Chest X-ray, AP view. Patient: 47 years old, sex F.
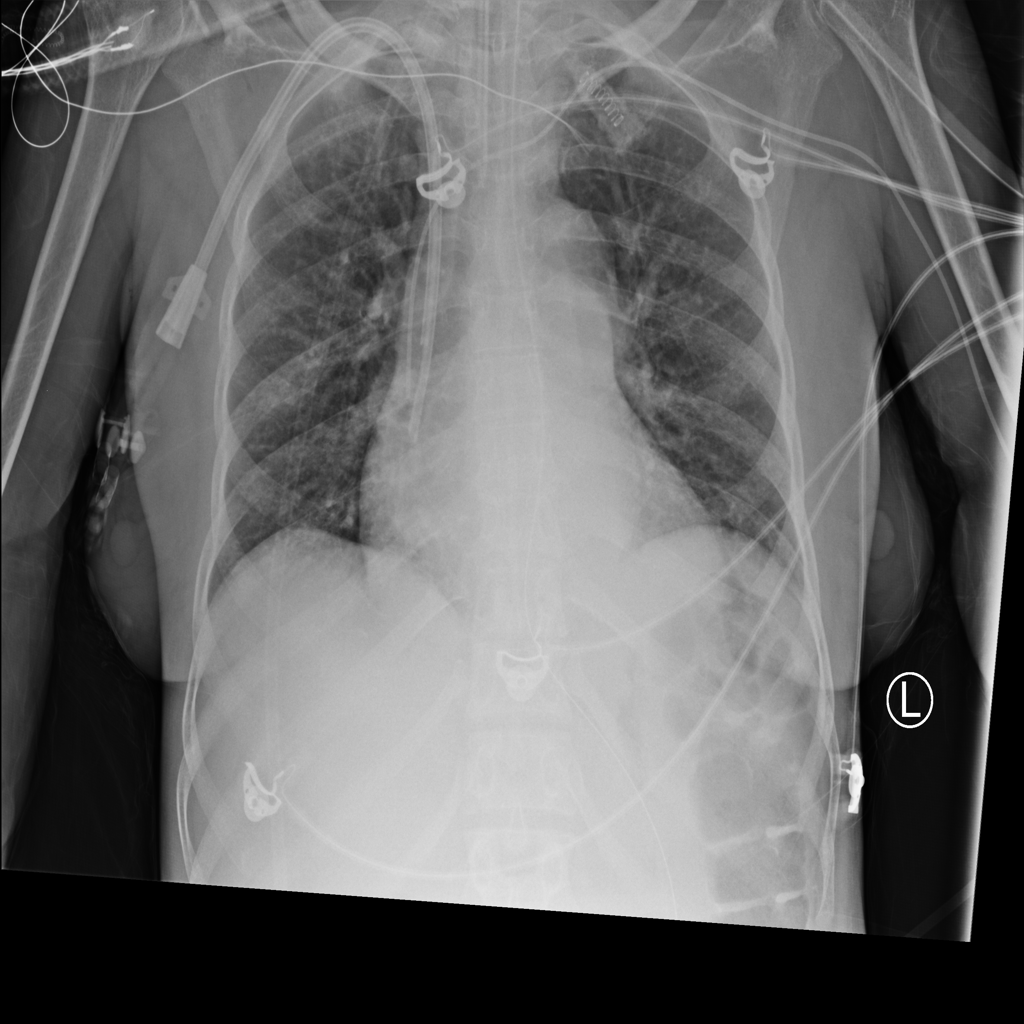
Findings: No Finding